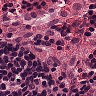
Metastatic tissue present: no